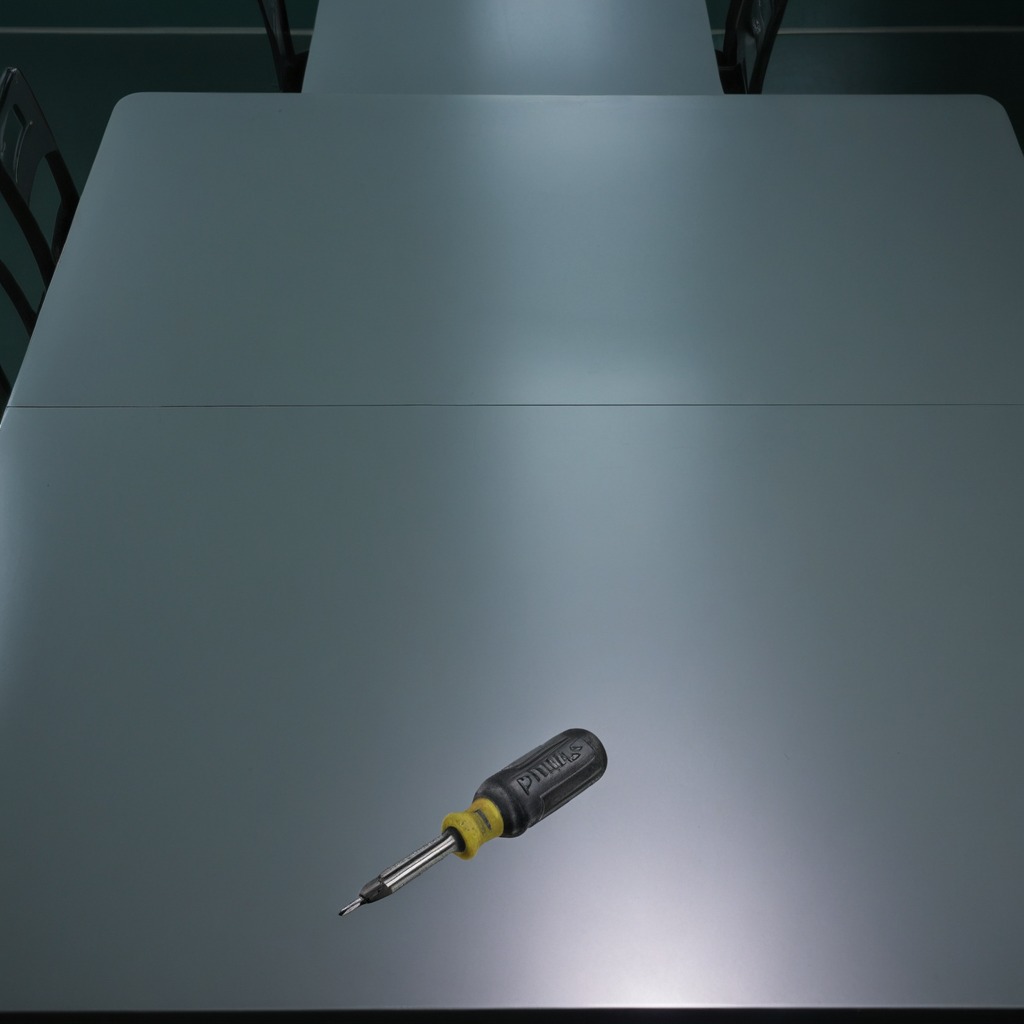
A screwdriver lies on the clean empty table in a railway signal maintenance room lit by harsh overhead fluorescents.